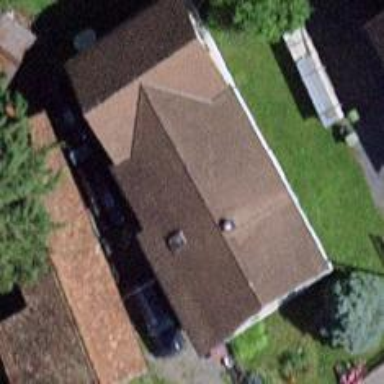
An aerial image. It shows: Garage.